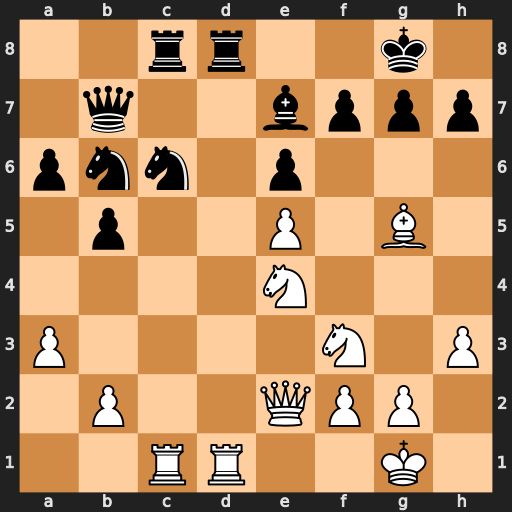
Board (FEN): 2rr2k1/1q2bppp/pnn1p3/1p2P1B1/4N3/P4N1P/1P2QPP1/2RR2K1
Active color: w
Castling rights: -
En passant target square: -
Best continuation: Nd6 Rxd6 exd6